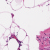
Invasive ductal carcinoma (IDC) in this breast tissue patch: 0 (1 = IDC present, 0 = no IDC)